Chest X-ray:
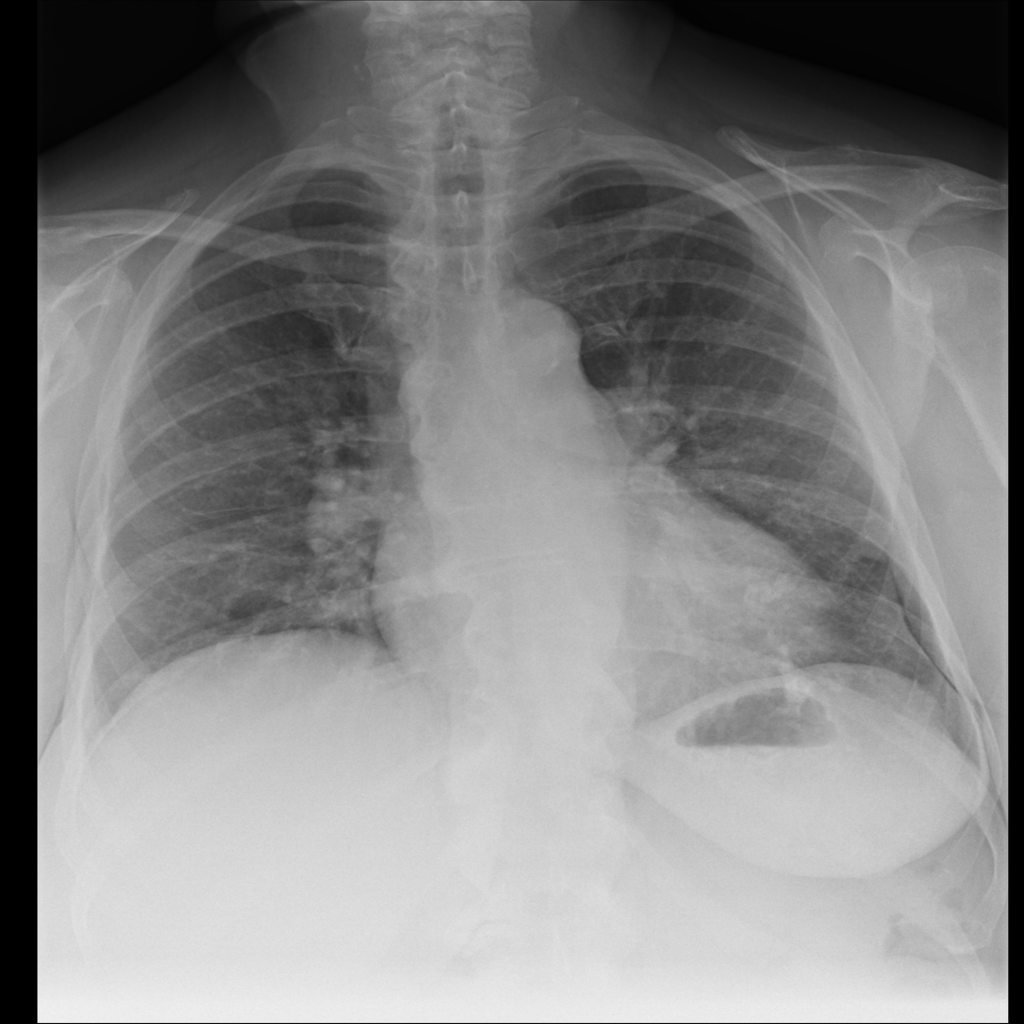
Findings: Calcification, Cardiomegaly
No abnormal finding: no